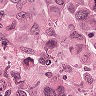
Metastatic tissue present: yes